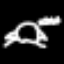
Label: frog